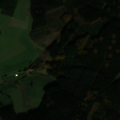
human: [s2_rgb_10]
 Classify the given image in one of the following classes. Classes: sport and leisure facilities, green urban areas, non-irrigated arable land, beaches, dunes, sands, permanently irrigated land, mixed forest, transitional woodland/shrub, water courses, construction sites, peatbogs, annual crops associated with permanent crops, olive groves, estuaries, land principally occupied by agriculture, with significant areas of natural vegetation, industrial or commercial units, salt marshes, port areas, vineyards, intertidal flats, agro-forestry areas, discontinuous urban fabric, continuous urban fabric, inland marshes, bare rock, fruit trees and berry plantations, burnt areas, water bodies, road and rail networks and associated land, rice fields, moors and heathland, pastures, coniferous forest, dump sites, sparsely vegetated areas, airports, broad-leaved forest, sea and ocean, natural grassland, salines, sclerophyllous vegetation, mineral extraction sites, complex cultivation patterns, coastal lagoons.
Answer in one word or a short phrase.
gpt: pastures, coniferous forest, mixed forest